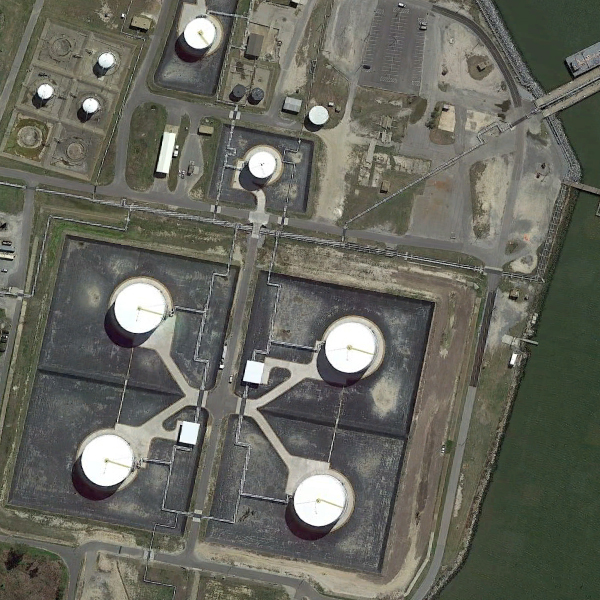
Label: StorageTanks